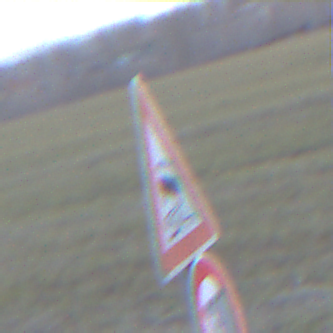
Verkehrszeichen: SchleuderOderRutschgefahr
Zusatzzeichen unten: Geschwindigkeit130
Umgebung: Outdoor, Nature
Tageszeit: SunriseSunset
Wetter: PartlyCloudy
Licht: Natural
Jahreszeit: NotSpecified
Kontrast: LowContrast